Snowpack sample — Buffalo Mountain, Silverthorne, Colorado, USA (2/22/26, 2:02 PM MST)
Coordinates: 39.622, -106.113
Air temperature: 33 °F
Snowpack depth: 63 cm
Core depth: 20 cm
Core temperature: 24.8 °F
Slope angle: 11°, slope face: 116°
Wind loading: low
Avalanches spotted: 0
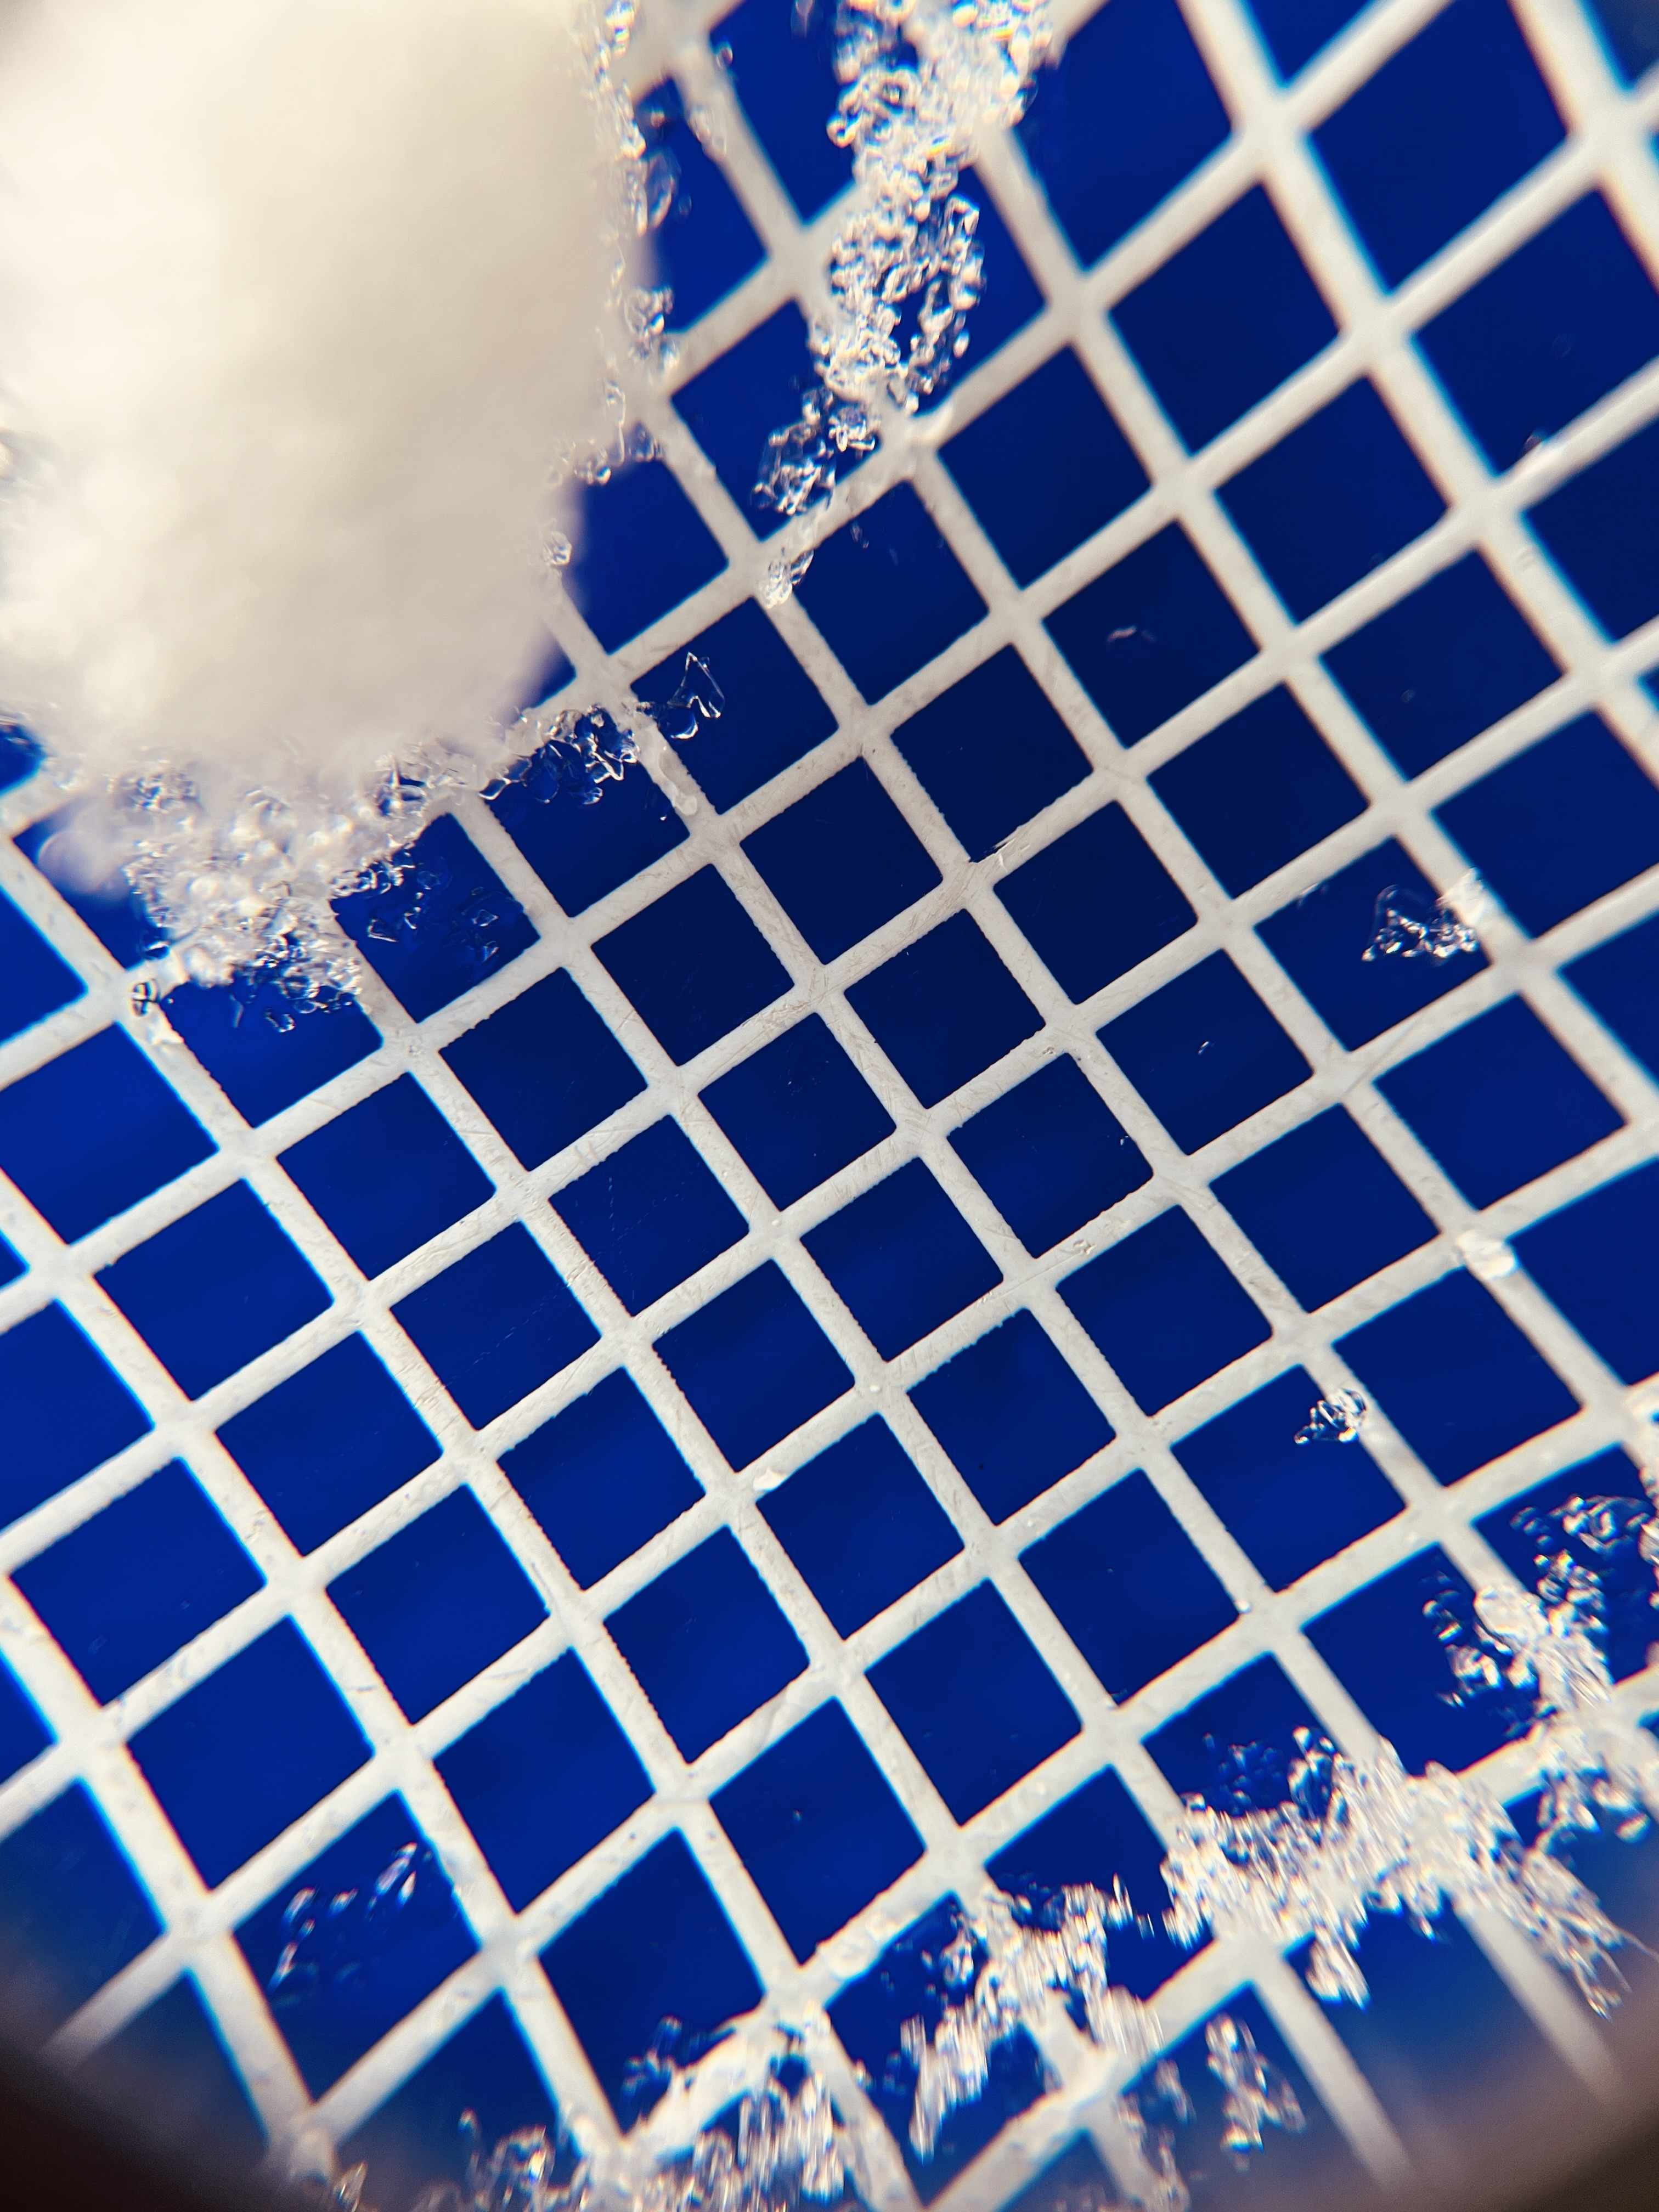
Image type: magnified_profile
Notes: In a firebreak similar to site 1, minimal wind loading with no spotted avalanches (not many faces in view though)